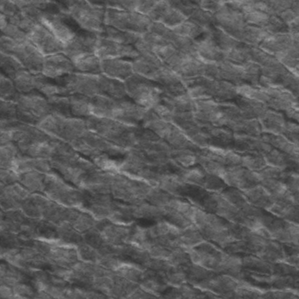
Label: frost